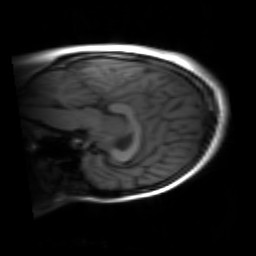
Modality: inplaneT1
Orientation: sagittal
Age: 27
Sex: female
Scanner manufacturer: siemens
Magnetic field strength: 3 T
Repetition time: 1.2 s
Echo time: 0.00251 s